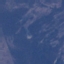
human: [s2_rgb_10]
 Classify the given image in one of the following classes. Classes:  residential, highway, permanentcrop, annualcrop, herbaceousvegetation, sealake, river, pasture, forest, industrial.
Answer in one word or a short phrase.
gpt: HerbaceousVegetation